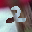
Label: 2